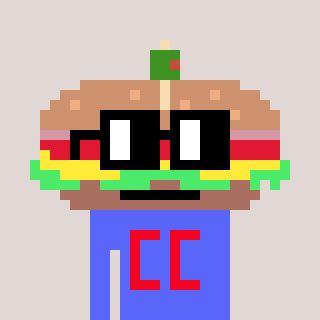
a pixel art character with square black glasses, a sandwich-shaped head and a purple-colored body on a warm background